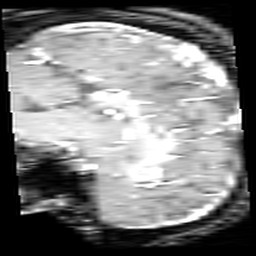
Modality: inplaneT1
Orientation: sagittal
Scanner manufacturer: ge
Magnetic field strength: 3 T
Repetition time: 0.2 s
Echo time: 0.0036 s